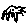
Label: cat